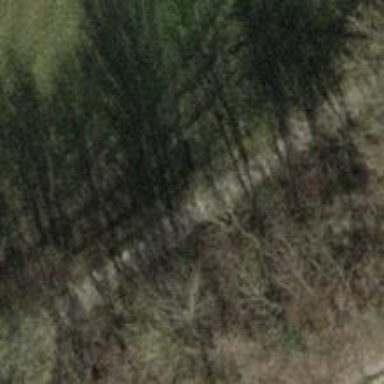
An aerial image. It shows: Unpaved footway.